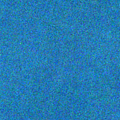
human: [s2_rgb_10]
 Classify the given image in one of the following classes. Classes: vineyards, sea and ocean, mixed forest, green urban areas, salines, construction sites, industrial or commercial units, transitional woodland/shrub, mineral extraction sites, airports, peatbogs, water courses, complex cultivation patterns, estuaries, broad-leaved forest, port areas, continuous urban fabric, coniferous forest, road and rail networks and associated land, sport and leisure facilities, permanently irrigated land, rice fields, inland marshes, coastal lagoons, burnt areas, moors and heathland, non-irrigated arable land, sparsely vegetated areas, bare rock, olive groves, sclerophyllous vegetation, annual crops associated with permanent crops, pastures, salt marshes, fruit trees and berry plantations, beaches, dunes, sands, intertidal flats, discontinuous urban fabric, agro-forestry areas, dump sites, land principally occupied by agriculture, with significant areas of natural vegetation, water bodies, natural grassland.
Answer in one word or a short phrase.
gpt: sea and ocean